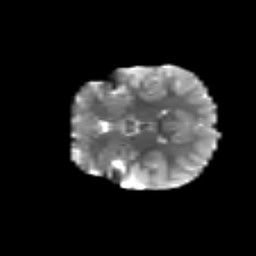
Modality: T2w
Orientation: coronal
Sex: female
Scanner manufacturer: siemens
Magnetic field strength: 3 T
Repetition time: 5 s
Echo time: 0.071 s